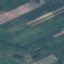
Land use / land cover: AnnualCrop